Question: I want to list 3 points for 1 column and 3 points for second column. I want the "P" to be centered.
'''
<div class="maindiv">
<p>This is a list of Adobe softwares</p>
<ul>
<li>Dreamweaver</li>
<li>Photoshop</li>
<li>Flash</li>
</ul>
<ul>
<li>Indesign</li>
<li>Illustrator</li>
<li>After Effects</li>
</ul>
</div>
'''

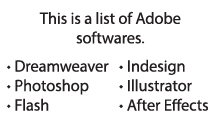
Answer: ## See the fiddle
Below given is the that i've used
'''
<div class="maindiv">
<p class="centertext">This is a list of Adobe softwares</p>
<div class="floated">
<ul>
<li>Dreamweaver</li>
<li>Photoshop</li>
<li>Flash</li>
</ul>
</div>
<div class="floated">
<ul>
<li>Indesign</li>
<li>Illustrator</li>
<li>After Effects</li>
</ul>
</div>
</div>
'''
And the that I've used
'''
.floated {
float:left;
width:50%;
}
.centertext {
text-align:center;
}
'''